Question: I'm curious as to the 'proper' method for achieving the following functionality using Quarts2D:
I want to have a view, and to be able to add a circle at any coordinate. As soon as I add the circle it should expand at a predefined rate; I'd also like to repeat this process and have a number if these expanding circles.
Think Missile Command:

Generally, if I was writing this in C++ using SDL or some other graphics library I would:
Have a class to represent an 'growing circle'
Have a vector/array to hold pointers to all the 'growing circles' I create.
All circles diameters would be increased each tick, and in my renderloop I would iterate the list and draw appropriate circles to my buffer.
This, however, doesn't seem to fit well with how I've generally used views in previous iPhone development.
So I guess it's kind of open-ended, but is there a 'correct' way for something like this?
Would it be in a game loop style (as described above), or should I be subclassing 'UIView' for a 'circle' object, and override 'drawRect'? I guess I would then have to add each circle by creating a view and adding it to my main view?
Initial investigation also brought me across references to the <URL> class, though I'm guessing this might be much the same as implementing the UIView subclassing technique.
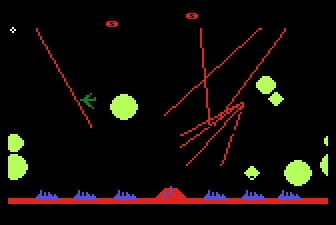
Answer: Here's one way to do it. Add the following code to your UIViewController subclass and you'll get a circle that grows and then fades away wherever you touch:
'''
- (void)touchesBegan:(NSSet *)touches withEvent:(UIEvent *)event {
[self addGrowingCircleAtPoint:[[touches anyObject] locationInView:self.view]];
}
- (void)animationDidStop:(CAAnimation *)anim finished:(BOOL)flag {
if (flag && [[anim valueForKey:@"name"] isEqual:@"grow"]) {
// when the grow animation is complete, we fade the layer
CALayer* lyr = [anim valueForKey:@"layer"];
CABasicAnimation *animation = [CABasicAnimation animationWithKeyPath:@"opacity"];
animation.fromValue = [lyr valueForKey:@"opacity"];
animation.toValue = [NSNumber numberWithFloat:0.f];
animation.duration = .5f;
animation.delegate = self;
lyr.opacity = 0.f;
[animation setValue:@"fade" forKey:@"name"];
[animation setValue:lyr forKey:@"layer"];
[lyr addAnimation:animation forKey:@"opacity"];
} else if (flag && [[anim valueForKey:@"name"] isEqual:@"fade"]) {
// when the fade animation is complete, we remove the layer
CALayer* lyr = [anim valueForKey:@"layer"];
[lyr removeFromSuperlayer];
[lyr release];
}
}
- (void)addGrowingCircleAtPoint:(CGPoint)point {
// create a circle path
CGMutablePathRef circlePath = CGPathCreateMutable();
CGPathAddArc(circlePath, NULL, 0.f, 0.f, 20.f, 0.f, (float)2.f*M_PI, true);
// create a shape layer
CAShapeLayer* lyr = [[CAShapeLayer alloc] init];
lyr.path = circlePath;
// don't leak, please
CGPathRelease(circlePath);
lyr.delegate = self;
// set up the attributes of the shape layer and add it to our view's layer
lyr.fillColor = [[UIColor redColor] CGColor];
lyr.position = point;
lyr.anchorPoint = CGPointMake(.5f, .5f);
[self.view.layer addSublayer:lyr];
// set up the growing animation
CABasicAnimation *animation = [CABasicAnimation animationWithKeyPath:@"transform"];
animation.fromValue = [lyr valueForKey:@"transform"];
// this will actually grow the circle into an oval
CATransform3D t = CATransform3DMakeScale(6.f, 4.f, 1.f);
animation.toValue = [NSValue valueWithCATransform3D:t];
animation.duration = 2.f;
animation.delegate = self;
lyr.transform = t;
[animation setValue:@"grow" forKey:@"name"];
[animation setValue:lyr forKey:@"layer"];
[lyr addAnimation:animation forKey:@"transform"];
}
'''